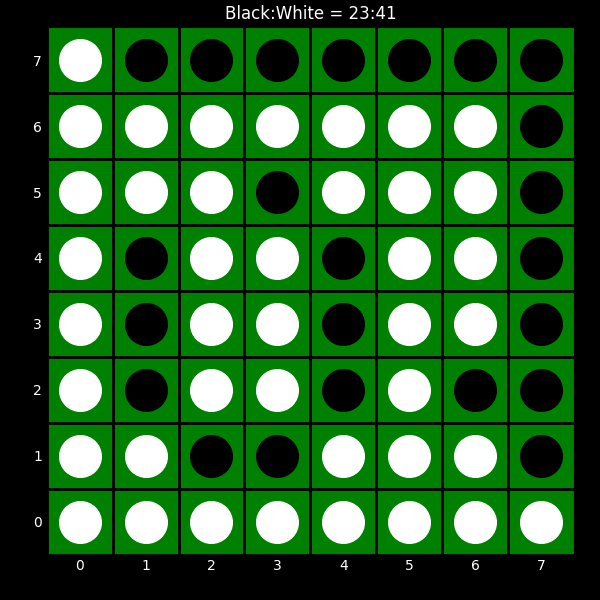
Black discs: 23
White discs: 41